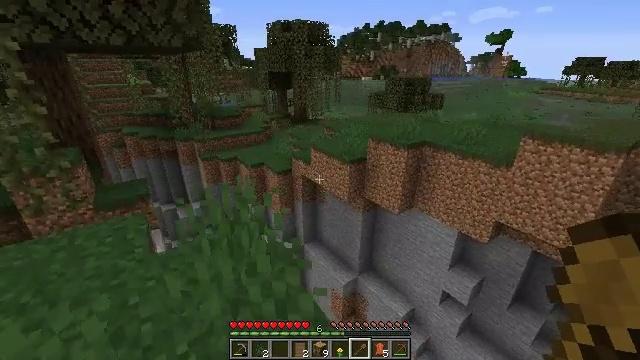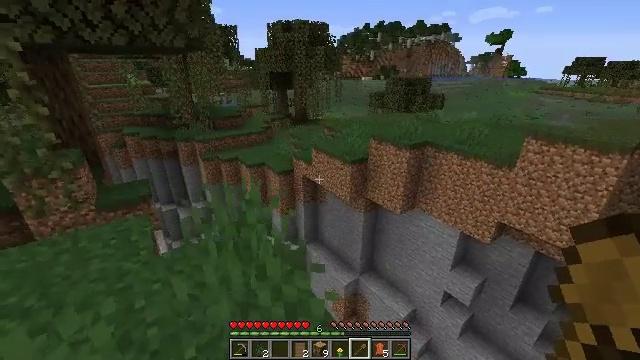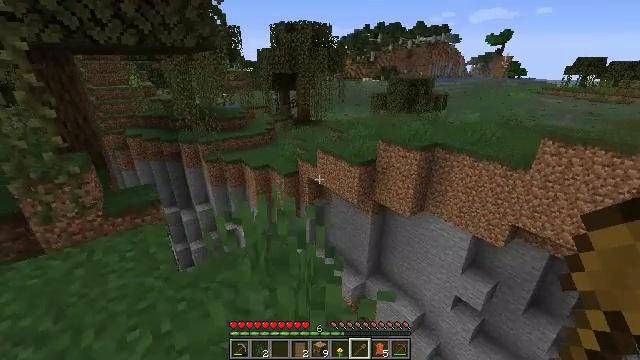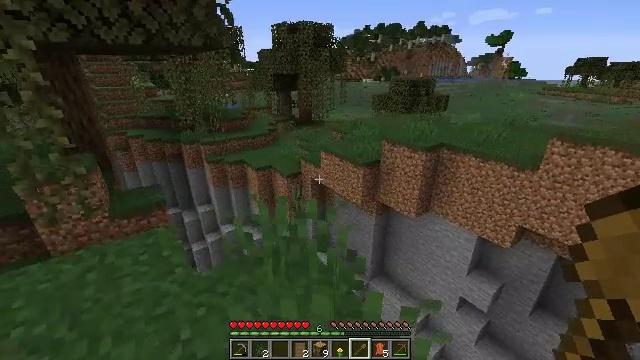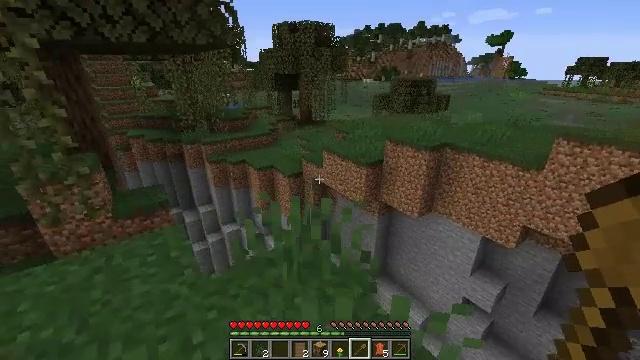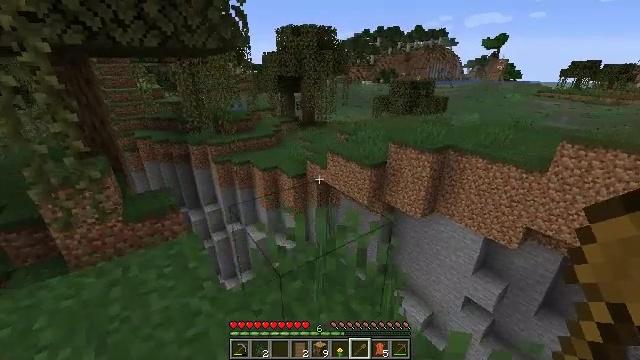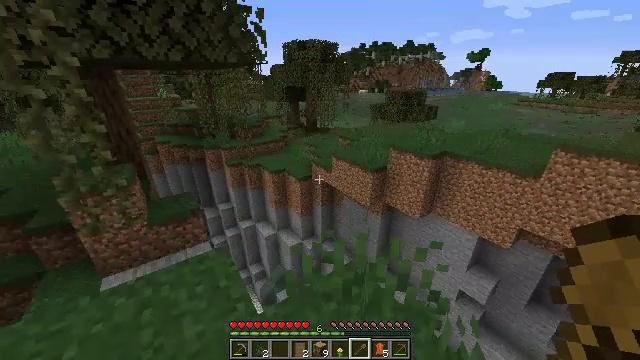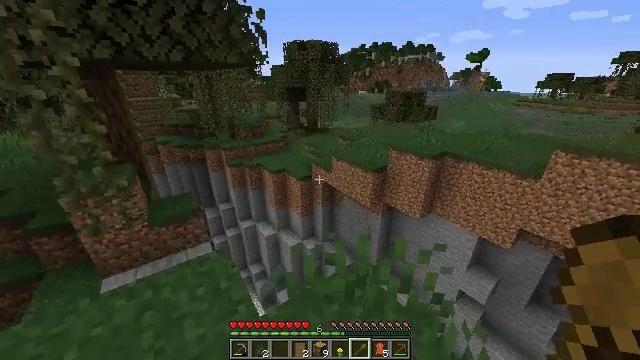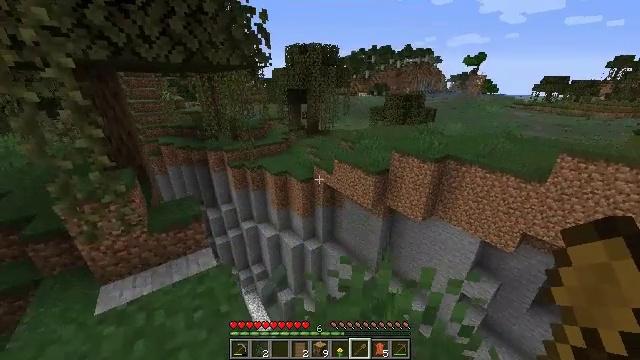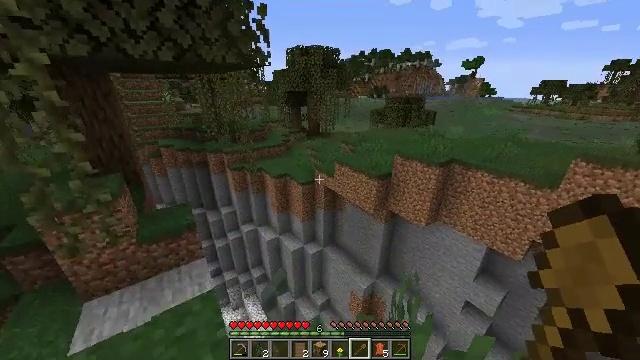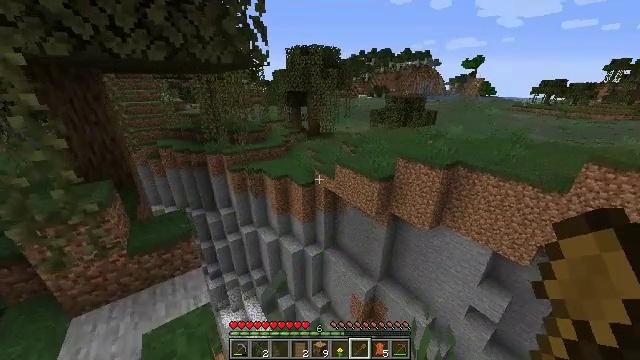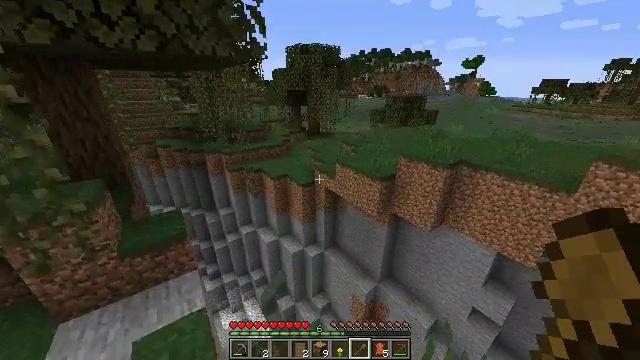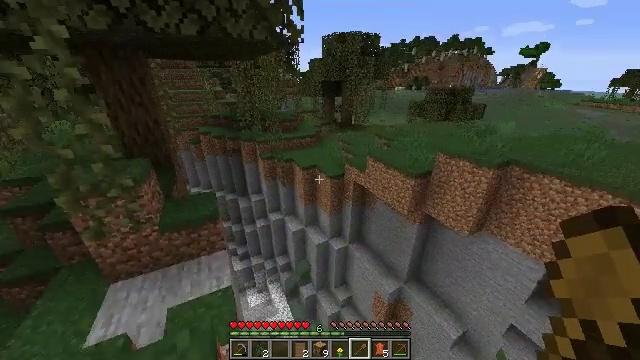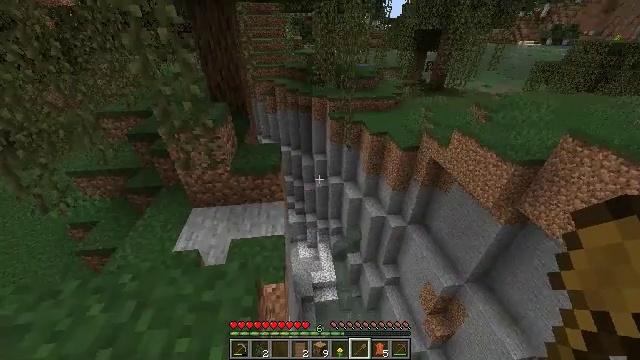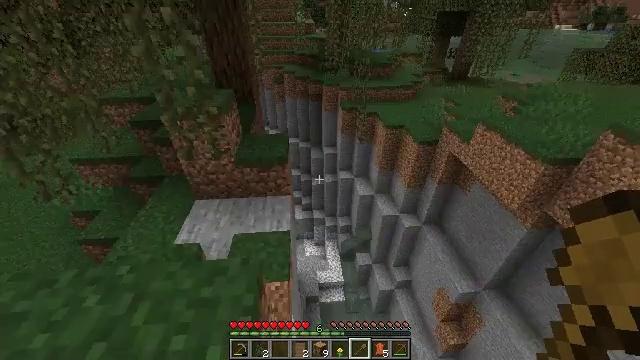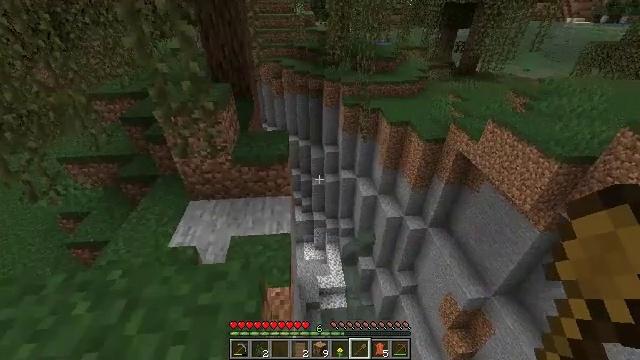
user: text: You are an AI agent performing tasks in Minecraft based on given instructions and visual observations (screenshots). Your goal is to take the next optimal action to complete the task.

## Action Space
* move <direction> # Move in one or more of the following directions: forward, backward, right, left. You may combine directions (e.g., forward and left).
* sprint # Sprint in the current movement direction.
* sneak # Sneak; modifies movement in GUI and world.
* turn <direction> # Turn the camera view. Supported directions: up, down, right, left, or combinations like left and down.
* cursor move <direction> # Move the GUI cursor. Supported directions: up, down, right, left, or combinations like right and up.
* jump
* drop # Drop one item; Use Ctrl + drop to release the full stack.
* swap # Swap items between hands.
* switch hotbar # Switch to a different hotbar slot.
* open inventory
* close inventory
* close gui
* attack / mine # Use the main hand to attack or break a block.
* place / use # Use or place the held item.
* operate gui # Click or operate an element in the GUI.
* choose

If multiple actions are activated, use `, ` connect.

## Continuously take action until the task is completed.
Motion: motion action
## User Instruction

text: Gather grass by holding the left mouse button.
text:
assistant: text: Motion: move forward and move left
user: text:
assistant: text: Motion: move forward and move left
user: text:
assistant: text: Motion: move left
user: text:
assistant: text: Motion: move forward and move left
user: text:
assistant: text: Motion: move forward and move left
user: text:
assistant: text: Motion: move forward and move left
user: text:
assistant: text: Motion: move forward
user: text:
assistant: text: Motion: move forward
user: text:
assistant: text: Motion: move forward
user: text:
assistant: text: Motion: move forward, sneak
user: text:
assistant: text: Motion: move forward, sneak
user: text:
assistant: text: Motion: sneak, turn left and down
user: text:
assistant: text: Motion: sneak, turn left and down
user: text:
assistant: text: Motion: move left, sneak, turn left and down
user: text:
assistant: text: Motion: move left, sneak
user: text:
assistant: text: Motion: move left, sneak
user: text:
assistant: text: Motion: move left, sneak
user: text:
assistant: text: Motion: move left, sneak
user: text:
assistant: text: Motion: move left, sneak
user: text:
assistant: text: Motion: move left, sneak
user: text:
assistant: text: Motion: sneak
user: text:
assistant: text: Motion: move back, sneak
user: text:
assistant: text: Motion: move back, sneak, turn right and up
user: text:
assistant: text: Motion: move back and move right, sneak, turn right
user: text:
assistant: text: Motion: move right, sneak, turn right and up
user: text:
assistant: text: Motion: move right, turn right and up
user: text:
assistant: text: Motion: move right, turn right
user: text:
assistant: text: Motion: move right, turn left
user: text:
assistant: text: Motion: move forward and move right
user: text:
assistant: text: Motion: move forward and move right